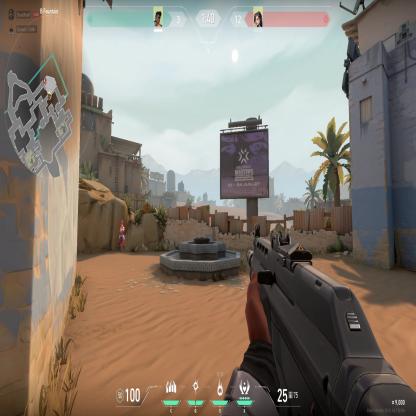
Label: enemy